Question: I want to implement this algorithm in Perl.
Let's accept that:
- -

First element of DNA1 is G, we will find if there is G at DNA2 and point it with a dot. We continue it till the end so the image shows evey same element intersections as a dot.
The next step is that: connecting points. To point to dots first one should be at left top corner of a small square and the other one at right bottom(I mean lines should have a 135 degree) If stringency is 2, it means that reject the lines which has occured from 2 and less then 2 dots(It means that if stringency was 3, there would be just one line at image).
Last step is that: wordcount. If wordcount is 1(it is one at image) it means that compare elements one by one. If it was 3 it means that compare 3 of them together. You can write a program that wordcount is 1 because it is always 1.
I searched about it and this is what I have:
'''
$infile1 = "DNA1.txt";
$infile2 = "DNA2.txt";
$outfile = "plot.txt";
$wordsize=0;
$stringency=0;
open inf, $infile1 or die "STOP! File $infile1 not found.
";
$sequence1=<inf>;
chomp $sequence1;
@seq1=split //,$sequence1;
close inf;
open inf, $infile2 or die "STOP! File $infile2 not found.
";
$sequence2=<inf>;
chomp $sequence2;
@seq2=split //,$sequence2;
close inf;
$Lseq1=$#seq1+1;
$Lseq2=$#seq2+1;
open ouf, ">$outfile";
for ($i=0;$i<$Lseq1;$i++){
print ouf "
";
for ($j=0;$j<$Lseq2;$j++){
$match=0;
for ($w=0;$w<=$wordsize;$w++){
if($seq1[$i+$w] eq $seq2[$j+$w]){
$match++;
}
}
if($match > $stringency){
print ouf "1";
}
else{
print ouf "0";
}
}
}
'''
Can you check it about errors and how can I optimize my code with more less code at Perl?
I think it is OK to accept $wordsize equals to $stringency every time.
I have edited my code and it works for just puting dot.
Algorithm is like that:
'''
qseq, sseq = sequences
win = number of elements to compare for each point
Strig = number of matches required for a point
for each q in qseq:
for each s in sseq:
if CompareWindow(qseq[q:q+win], s[s:s+win], strig):
AddDot(q, s)
'''
Here is a better algorithm suggestion:
<URL>
Any idea to improve code according to that better algorithm is welcome.
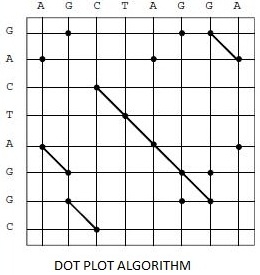
Answer: First, the innermost for loop is totally unnecessary. Getting rid of it will speed up your code.
Secondly, your code doesn't work for $stringency other than 0.
Fix:
'''
use strict;
use warnings;
my $s1 = 'GACTAGGC';
my $s2 = 'AGCTAGGA';
my $stringency = 0;
my @s1 = split //, $s1;
my @s2 = split //, $s2;
my @L;
for my $i (0..$#s1) {
for my $j (0..$#s2) {
if ($s1[$i] ne $s2[$j]) {
$L[$i][$j] = 0;
} elsif ($i == 0 || $j == 0) {
$L[$i][$j] = 1;
} else {
$L[$i][$j] = $L[$i-1][$j-1] + 1;
}
print $L[$i][$j] <= $stringency ? "0" : "1";
}
print("
");
}
'''
Now that we have an efficient algorithm, we can tweak the implementation.
'''
use strict;
use warnings;
my $s1 = 'GACTAGGC';
my $s2 = 'AGCTAGGA';
my $stringency = 0;
my @s1 = split //, $s1;
my @s2 = split //, $s2;
my @L = (0) x @s2;
for my $i (0..$#s1) {
for my $j (0..$#s2) {
if ($s1[$i] eq $s2[$j]) {
++$L[$j];
} else {
$L[$j] = 0;
}
print $L[$j] <= $stringency ? "0" : "1";
}
print("
");
pop @L;
unshift @L, 0;
}
'''
If you want a better idea of what's going on, replace
'''
print $L[$j] <= $stringency ? "0" : "1";
'''
with
'''
print $L[$j];
'''
You'll get something like
'''
<PHONE>
<PHONE>
<PHONE>
<PHONE>
<PHONE>
<PHONE>
<PHONE>
<PHONE>
'''
By the way, what are trying to achieve is remarkably similar to finding the <URL>.
To get '$s1' and '$s2' from files, one line at a time,
'''
open(my $fh1, '<', ...) or die(...);
open(my $fh2, '<', ...) or die(...);
for (;;) {
my $s1 = <$fh1>;
my $s2 = <$fh2>;
die("Files have different length
")
if defined($s1) && !defined($s2)
|| !defined($s1) && defined($s2);
last if !defined(($s1);
chomp($s1);
chomp($s2);
... code to generate graph ...
}
'''